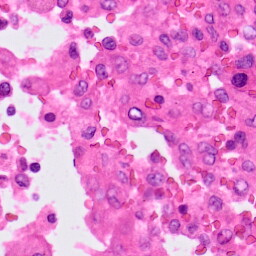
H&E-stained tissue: Lung